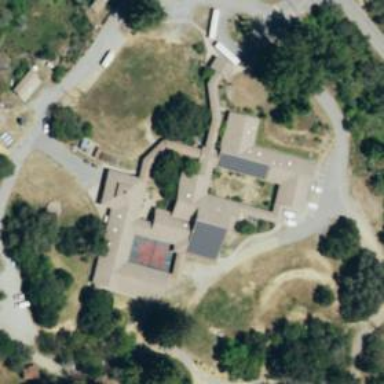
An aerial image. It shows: School.